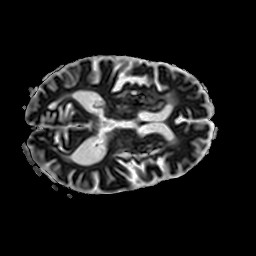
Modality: ADC
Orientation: axial
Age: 50
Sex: male
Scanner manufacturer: philips
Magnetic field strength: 3 T
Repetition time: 4.35 s
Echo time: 0.06115 s